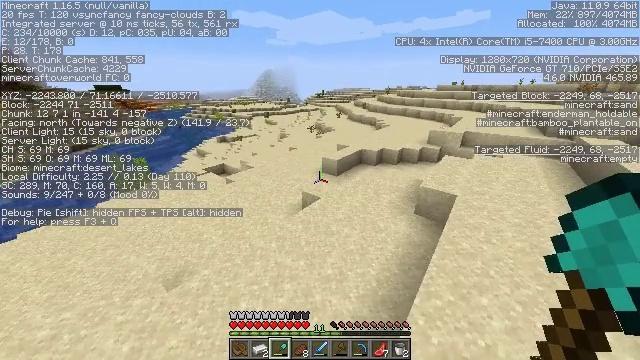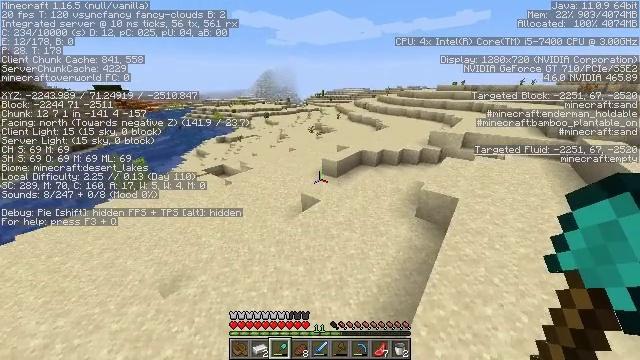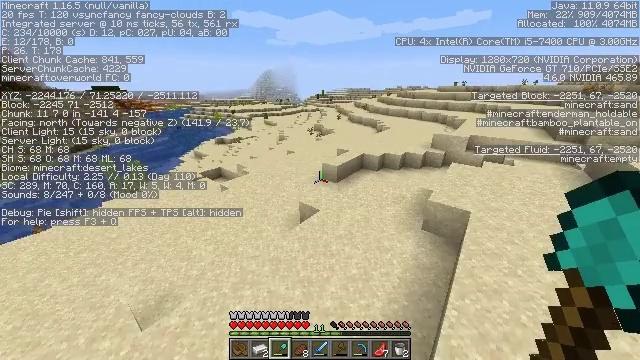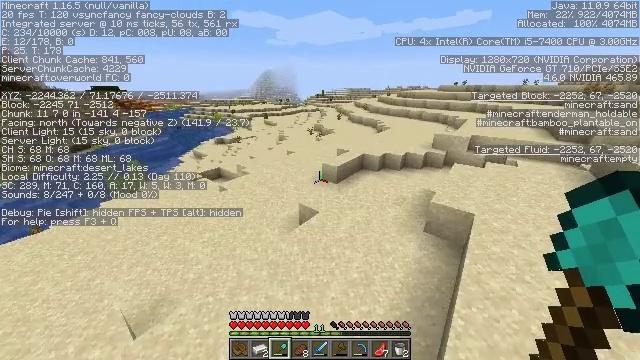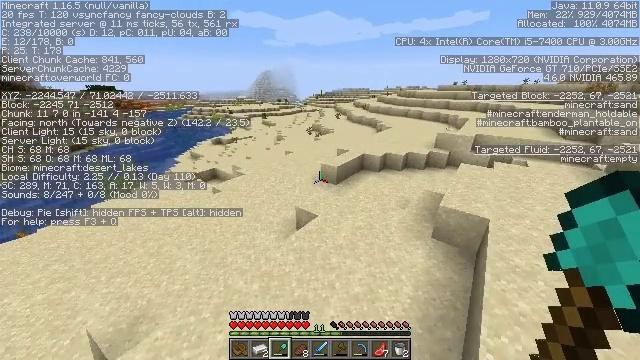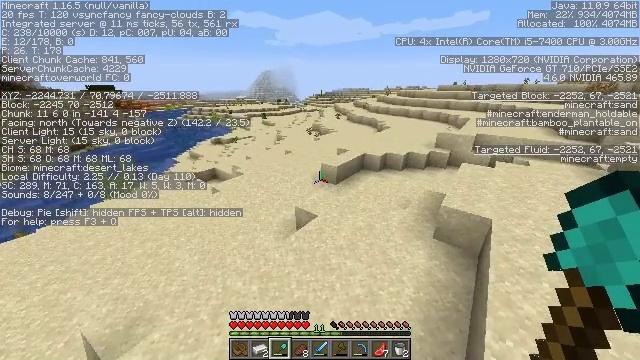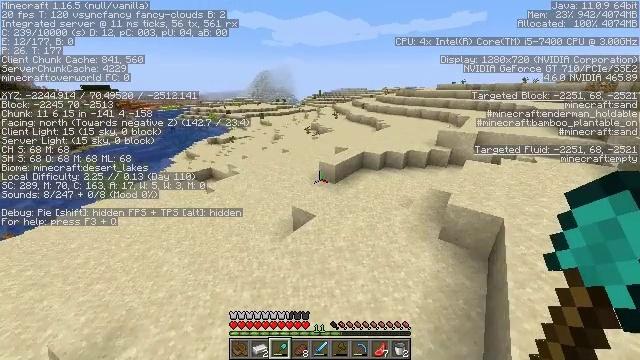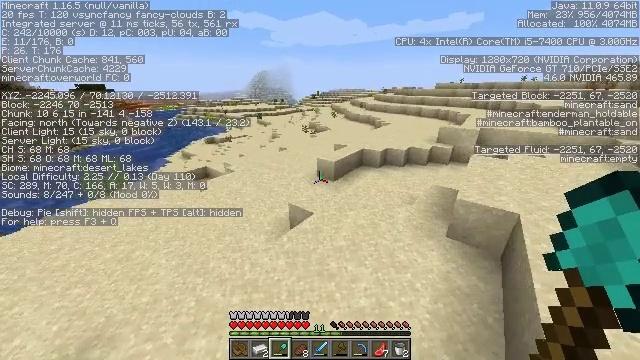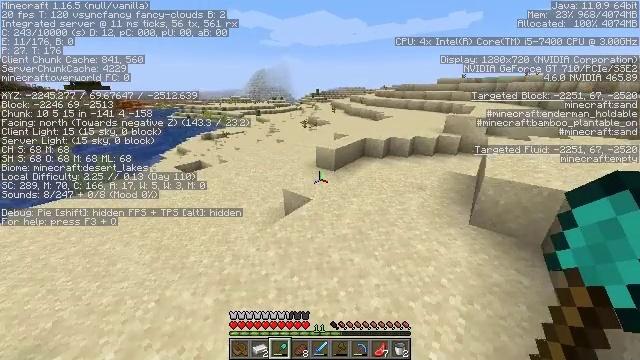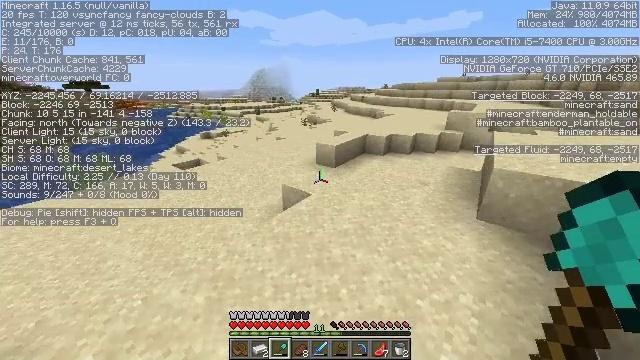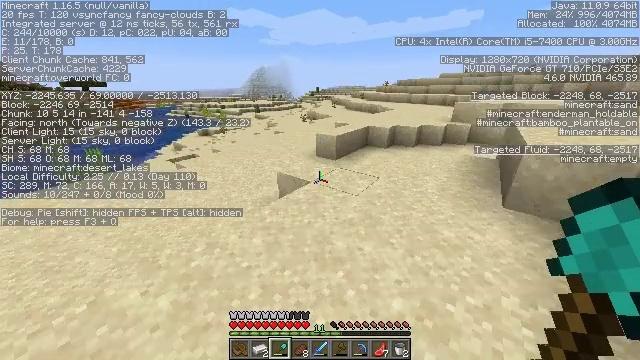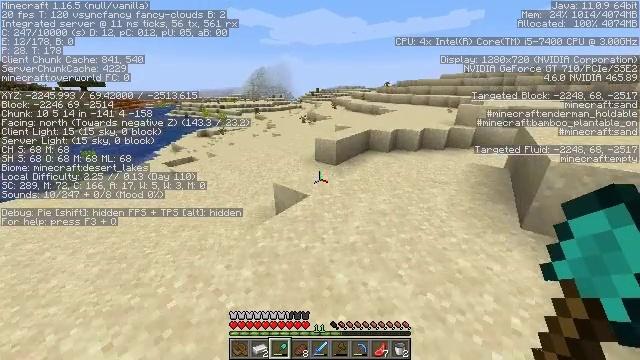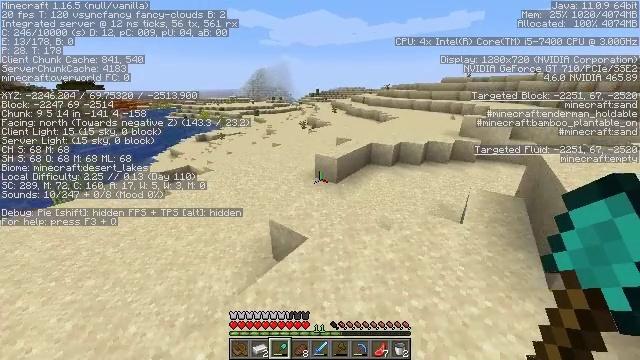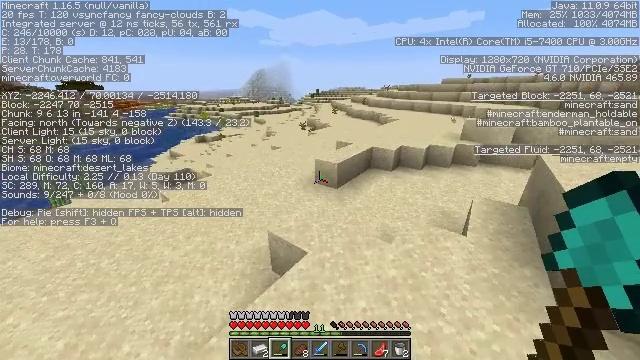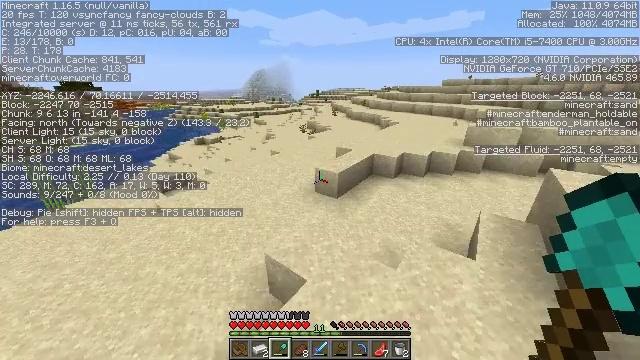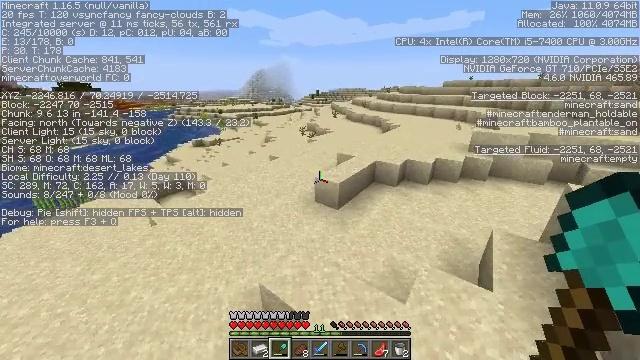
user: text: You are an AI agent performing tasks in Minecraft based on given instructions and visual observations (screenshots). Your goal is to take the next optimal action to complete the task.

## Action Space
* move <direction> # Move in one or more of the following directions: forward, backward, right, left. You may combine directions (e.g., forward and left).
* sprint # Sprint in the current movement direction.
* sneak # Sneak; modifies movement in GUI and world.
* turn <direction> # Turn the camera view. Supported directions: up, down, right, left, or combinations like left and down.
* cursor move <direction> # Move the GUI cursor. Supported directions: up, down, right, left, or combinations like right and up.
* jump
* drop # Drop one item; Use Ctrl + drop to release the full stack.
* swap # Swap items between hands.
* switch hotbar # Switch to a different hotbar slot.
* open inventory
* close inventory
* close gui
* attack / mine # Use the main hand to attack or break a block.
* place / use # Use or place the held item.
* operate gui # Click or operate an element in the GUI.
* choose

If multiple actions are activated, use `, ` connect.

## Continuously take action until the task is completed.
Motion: motion action
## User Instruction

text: Break the red sand block.
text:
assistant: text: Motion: move forward, sprint, jump
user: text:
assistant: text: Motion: move forward, jump
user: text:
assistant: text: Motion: move forward, jump
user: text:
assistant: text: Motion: move forward, jump
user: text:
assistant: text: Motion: move forward, jump
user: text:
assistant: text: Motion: move forward, jump
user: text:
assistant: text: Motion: move forward, jump
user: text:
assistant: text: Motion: move forward, jump
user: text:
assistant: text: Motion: move forward, sprint, jump
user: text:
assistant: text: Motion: move forward, sprint, jump
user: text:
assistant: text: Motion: move forward, sprint, jump
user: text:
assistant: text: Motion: move forward, sprint, jump
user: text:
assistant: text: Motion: move forward, jump
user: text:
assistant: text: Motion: move forward, jump
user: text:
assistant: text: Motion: move forward, jump
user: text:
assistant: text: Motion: move forward, jump
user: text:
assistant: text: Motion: move forward, turn left, jump
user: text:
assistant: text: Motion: move forward, turn left, jump
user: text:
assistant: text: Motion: move forward, jump
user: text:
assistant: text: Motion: move forward, jump
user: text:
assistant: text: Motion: move forward, sprint, turn left, jump
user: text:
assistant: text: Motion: move forward, sprint, turn left, jump
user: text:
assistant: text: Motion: move forward, sprint, jump
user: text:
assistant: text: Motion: move forward, sprint, jump
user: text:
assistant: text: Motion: move forward, sprint, turn left, jump
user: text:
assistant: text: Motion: move forward, sprint, turn left, jump
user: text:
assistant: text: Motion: move forward, turn left, jump
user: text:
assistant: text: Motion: move forward, jump
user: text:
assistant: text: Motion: move forward, jump
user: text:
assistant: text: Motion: move forward, jump